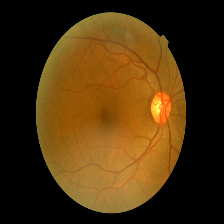
Diabetic retinopathy grade: Mild